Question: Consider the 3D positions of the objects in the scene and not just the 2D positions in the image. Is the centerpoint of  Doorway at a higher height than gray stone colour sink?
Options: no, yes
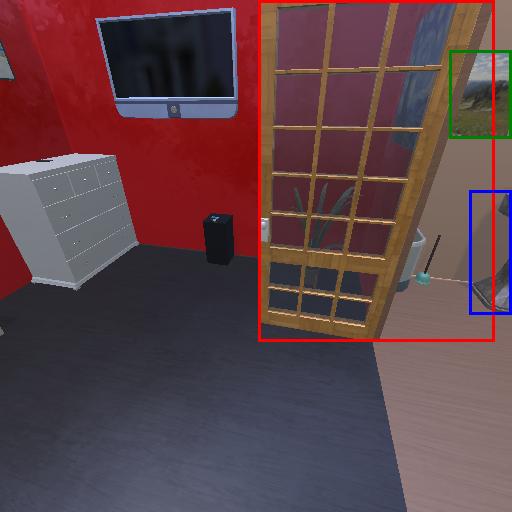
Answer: no